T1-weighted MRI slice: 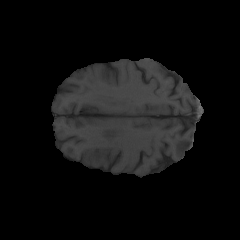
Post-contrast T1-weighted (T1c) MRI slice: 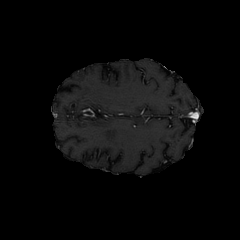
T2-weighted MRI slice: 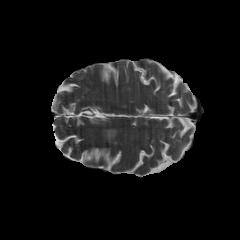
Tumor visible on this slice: no